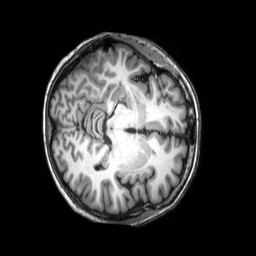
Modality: T1w
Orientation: axial
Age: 64
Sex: female
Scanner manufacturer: philips
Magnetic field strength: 3 T
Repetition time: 0.009868 s
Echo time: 0.004592 s